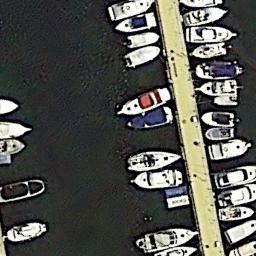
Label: harbor